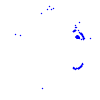
Particle: proton